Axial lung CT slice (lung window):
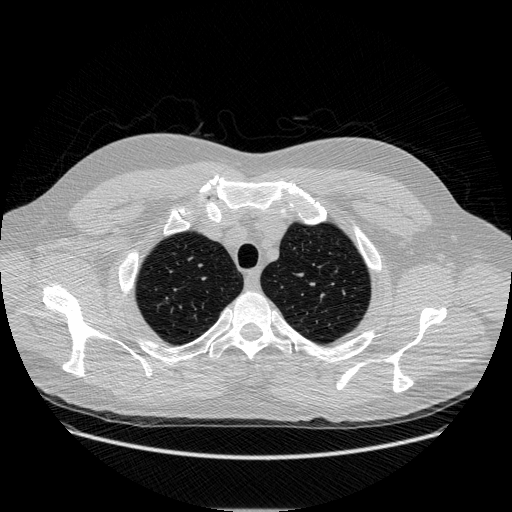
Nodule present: no